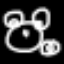
Label: frog